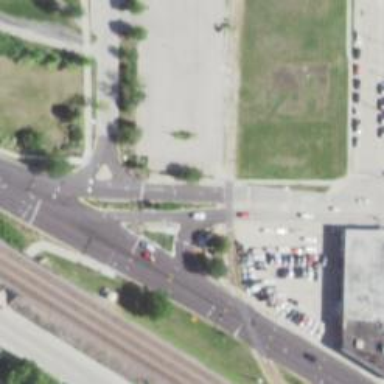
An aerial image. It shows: Traffic island located on footway.